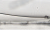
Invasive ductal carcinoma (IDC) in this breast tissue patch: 0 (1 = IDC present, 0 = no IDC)